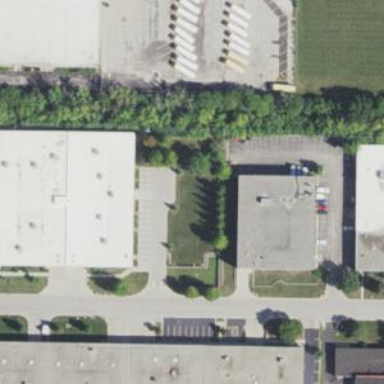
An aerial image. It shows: Commercial building that functions as storage rental shop.